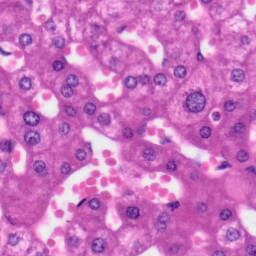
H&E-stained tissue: Liver